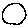
Label: circle